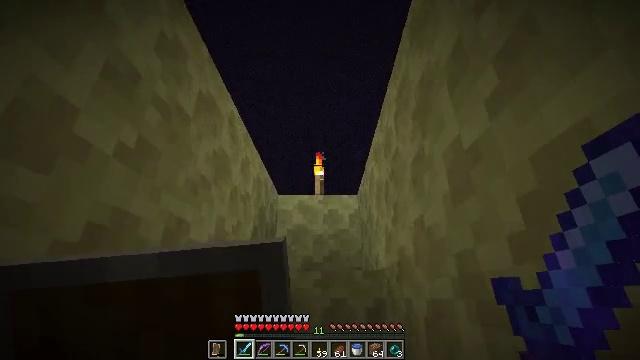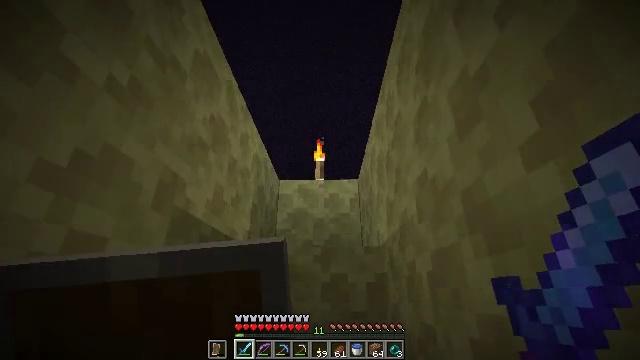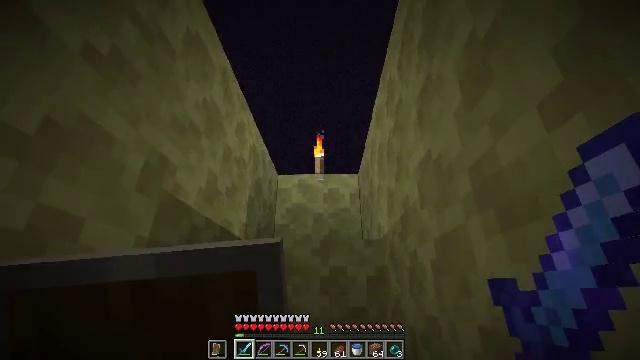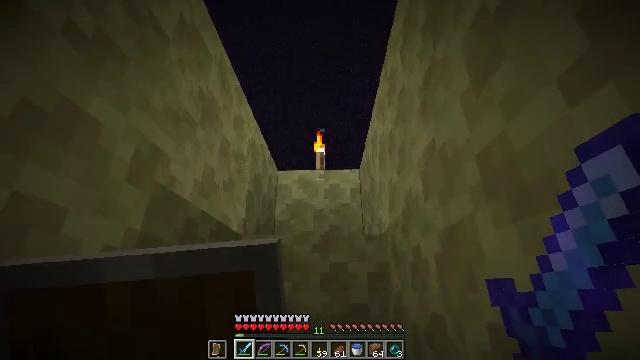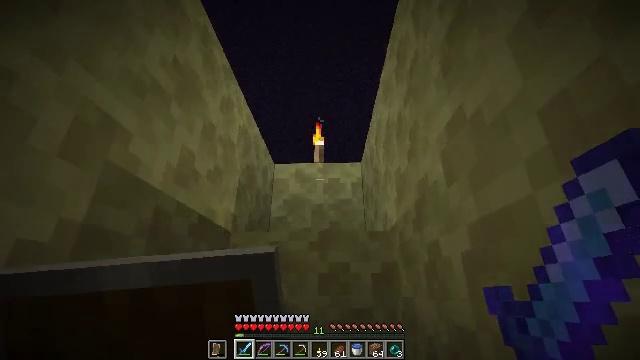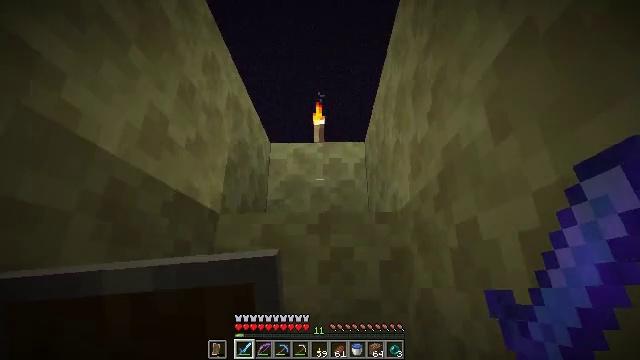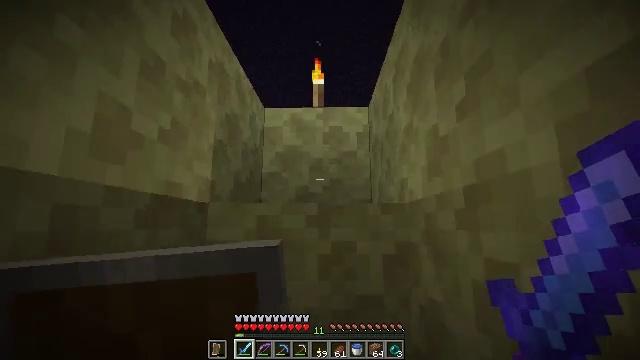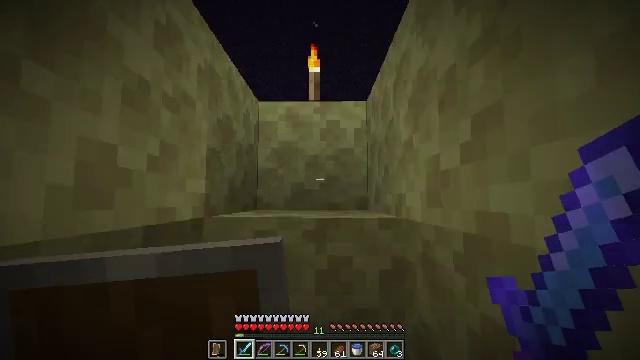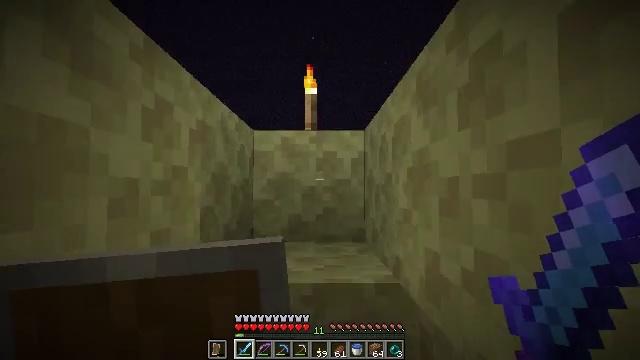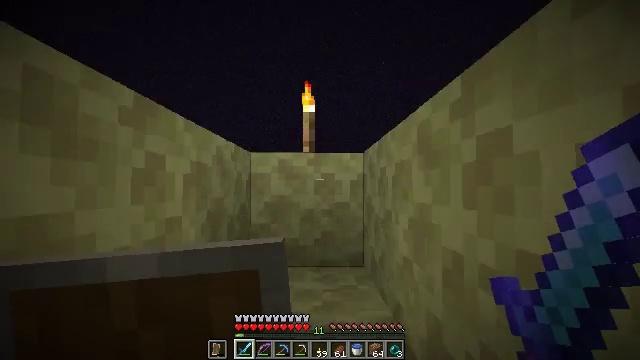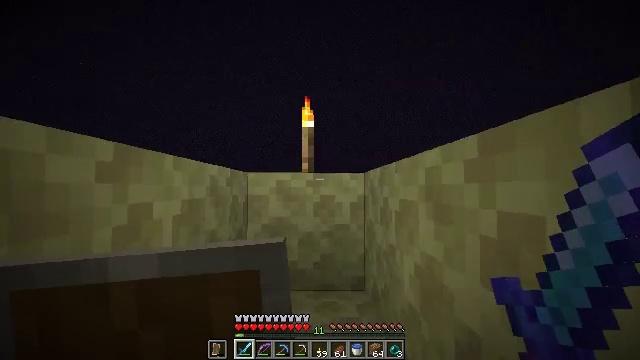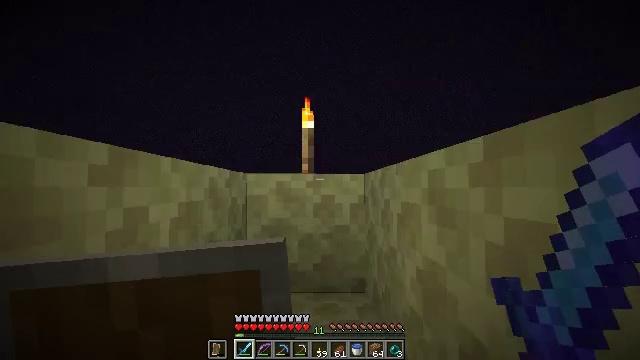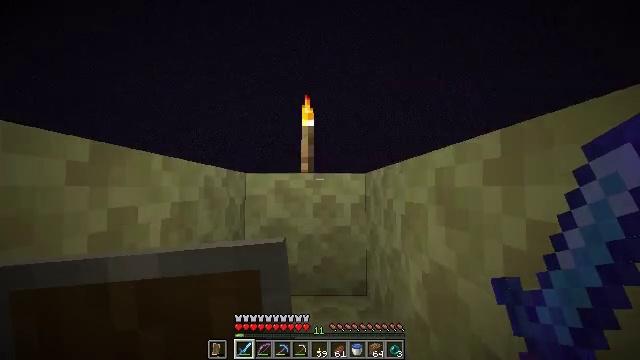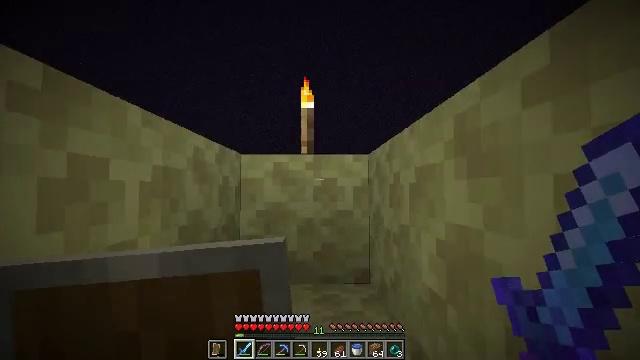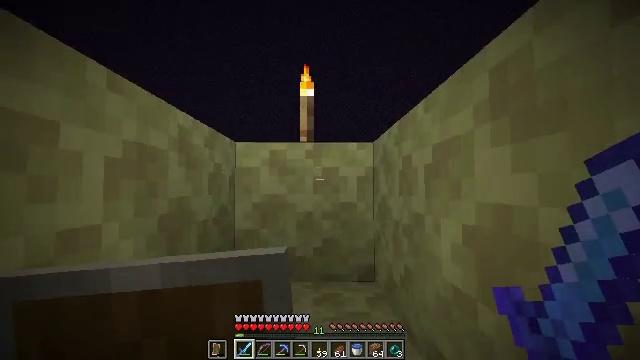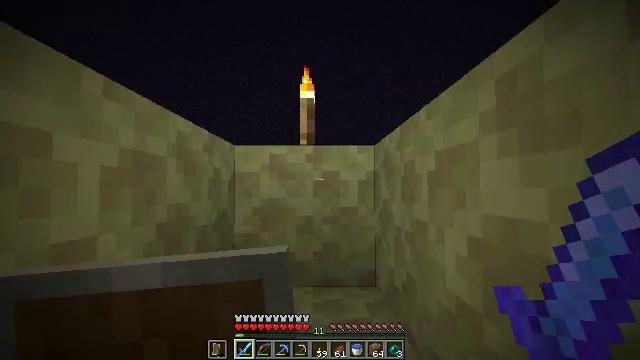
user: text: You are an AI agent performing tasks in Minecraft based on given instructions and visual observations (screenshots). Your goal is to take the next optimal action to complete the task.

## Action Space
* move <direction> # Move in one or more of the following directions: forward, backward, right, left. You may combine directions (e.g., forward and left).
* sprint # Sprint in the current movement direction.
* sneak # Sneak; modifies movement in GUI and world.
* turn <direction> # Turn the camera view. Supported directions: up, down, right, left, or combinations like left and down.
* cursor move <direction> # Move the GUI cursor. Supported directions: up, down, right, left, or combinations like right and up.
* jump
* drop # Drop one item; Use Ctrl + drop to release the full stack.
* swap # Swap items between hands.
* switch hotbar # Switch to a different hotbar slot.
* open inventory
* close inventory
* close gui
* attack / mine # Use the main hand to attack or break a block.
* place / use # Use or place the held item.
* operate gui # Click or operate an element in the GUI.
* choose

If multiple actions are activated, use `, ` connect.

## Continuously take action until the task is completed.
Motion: motion action
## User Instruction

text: Collect end stone for your base.
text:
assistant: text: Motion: move forward
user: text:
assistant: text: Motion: move forward
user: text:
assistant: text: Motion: move forward
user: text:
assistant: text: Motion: move forward
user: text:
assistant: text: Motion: move forward, turn down
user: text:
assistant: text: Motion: move forward, turn down, jump
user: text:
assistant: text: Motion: move forward, turn down, jump
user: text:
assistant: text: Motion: move forward, turn down, jump
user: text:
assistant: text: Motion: move forward
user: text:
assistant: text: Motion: move forward
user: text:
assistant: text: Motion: move forward
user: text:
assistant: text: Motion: move forward
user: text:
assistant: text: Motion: move forward
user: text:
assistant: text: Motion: move forward, jump
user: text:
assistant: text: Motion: move forward, jump
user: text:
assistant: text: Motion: move forward, turn down, jump
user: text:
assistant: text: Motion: move forward, turn right and down, jump
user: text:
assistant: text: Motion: move forward, turn right and down
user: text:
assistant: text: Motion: move forward, turn right and down
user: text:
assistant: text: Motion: move forward, turn down
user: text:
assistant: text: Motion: move forward
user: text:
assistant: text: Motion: move forward, turn up
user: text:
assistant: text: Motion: move forward, turn left and up
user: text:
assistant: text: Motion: turn left and up
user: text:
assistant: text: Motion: move forward, turn left and up
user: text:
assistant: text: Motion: move forward, turn left and up
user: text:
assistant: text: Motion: move forward, turn left and up, jump
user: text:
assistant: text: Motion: move forward, turn left and down, jump
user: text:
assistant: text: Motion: move forward, turn left and down, jump
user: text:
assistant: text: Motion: move forward, turn left, jump